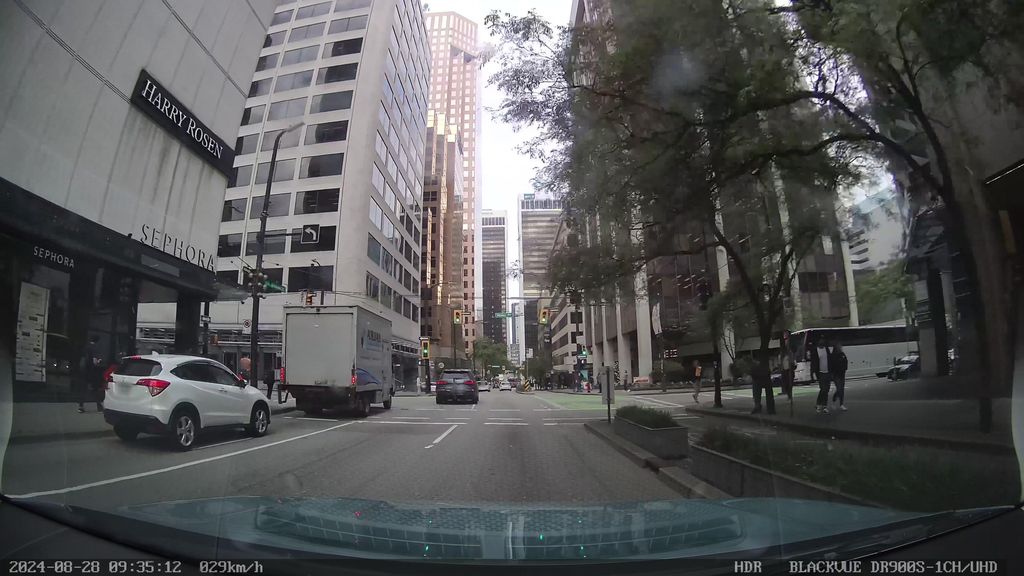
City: vancouver